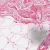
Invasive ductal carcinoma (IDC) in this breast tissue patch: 0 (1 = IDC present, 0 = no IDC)